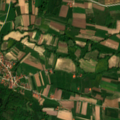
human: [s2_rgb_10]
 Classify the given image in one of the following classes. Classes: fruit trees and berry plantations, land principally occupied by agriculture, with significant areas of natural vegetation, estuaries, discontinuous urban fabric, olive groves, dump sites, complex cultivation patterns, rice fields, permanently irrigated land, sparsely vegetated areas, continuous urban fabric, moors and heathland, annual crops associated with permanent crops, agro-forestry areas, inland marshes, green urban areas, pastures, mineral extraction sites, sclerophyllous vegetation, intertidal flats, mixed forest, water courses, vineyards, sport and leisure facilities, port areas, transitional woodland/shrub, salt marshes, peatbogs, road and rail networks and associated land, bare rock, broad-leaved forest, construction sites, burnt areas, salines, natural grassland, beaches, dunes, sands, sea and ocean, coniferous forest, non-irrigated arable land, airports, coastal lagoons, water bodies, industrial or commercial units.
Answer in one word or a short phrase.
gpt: complex cultivation patterns, land principally occupied by agriculture, with significant areas of natural vegetation